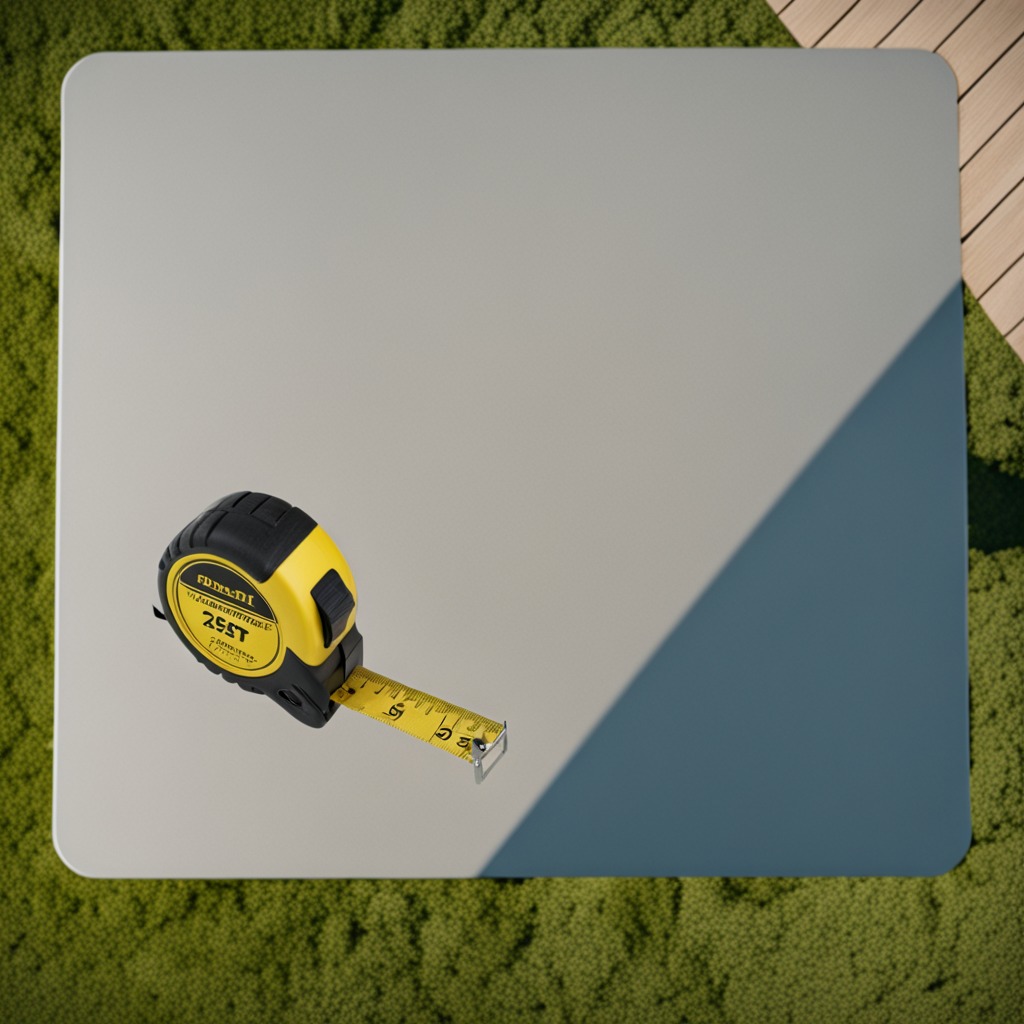
A measuring tape is lying on the table.